Question: I need to get a specific point with specified angle and distance(Radius) from center point of my base UIView. I found this question <URL> but this doesn't give me correct point. I'm using below code to find the point,
Basically i need to find the x,y point from 100px distance and 90 degrees(clock wise) from center point of my base view.
'''
int angle = 90 * M_PI / 180;//need to find the point of 90 degrees
int distance = 100;
int line_end_x = 160 + cos(angle)*distance;//160 is my center x
int line_end_y = 274 + sin(angle)*distance;//274 is my center y
myView.center = CGPointMake(line_end_x, line_end_y);
'''
Above code gives me below output,
Red box is "myView" with (20px x 20px)

May be someone can tell me whats wrong i'm doing?
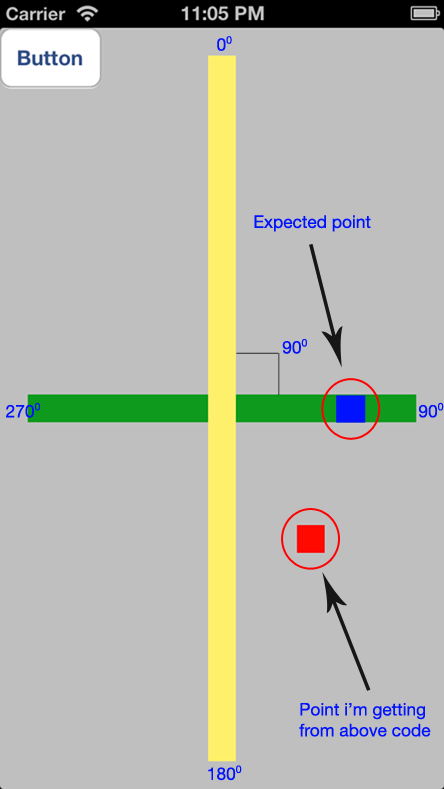
Answer: I doubt that you want your angle to be expressed as an 'int'.
Your angle is Pi/2 which is 1.57.
Maybe try 'float angle = 90 * M_PI / 180;'